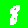
Digit: 8